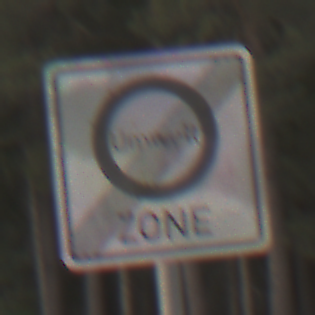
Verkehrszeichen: EndeUmweltzone
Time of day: SunriseSunset
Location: Outdoor (Nature)
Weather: Clear
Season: NotSpecified
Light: Natural